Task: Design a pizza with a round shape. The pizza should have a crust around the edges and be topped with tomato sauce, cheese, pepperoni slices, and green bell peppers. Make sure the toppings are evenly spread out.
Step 238:
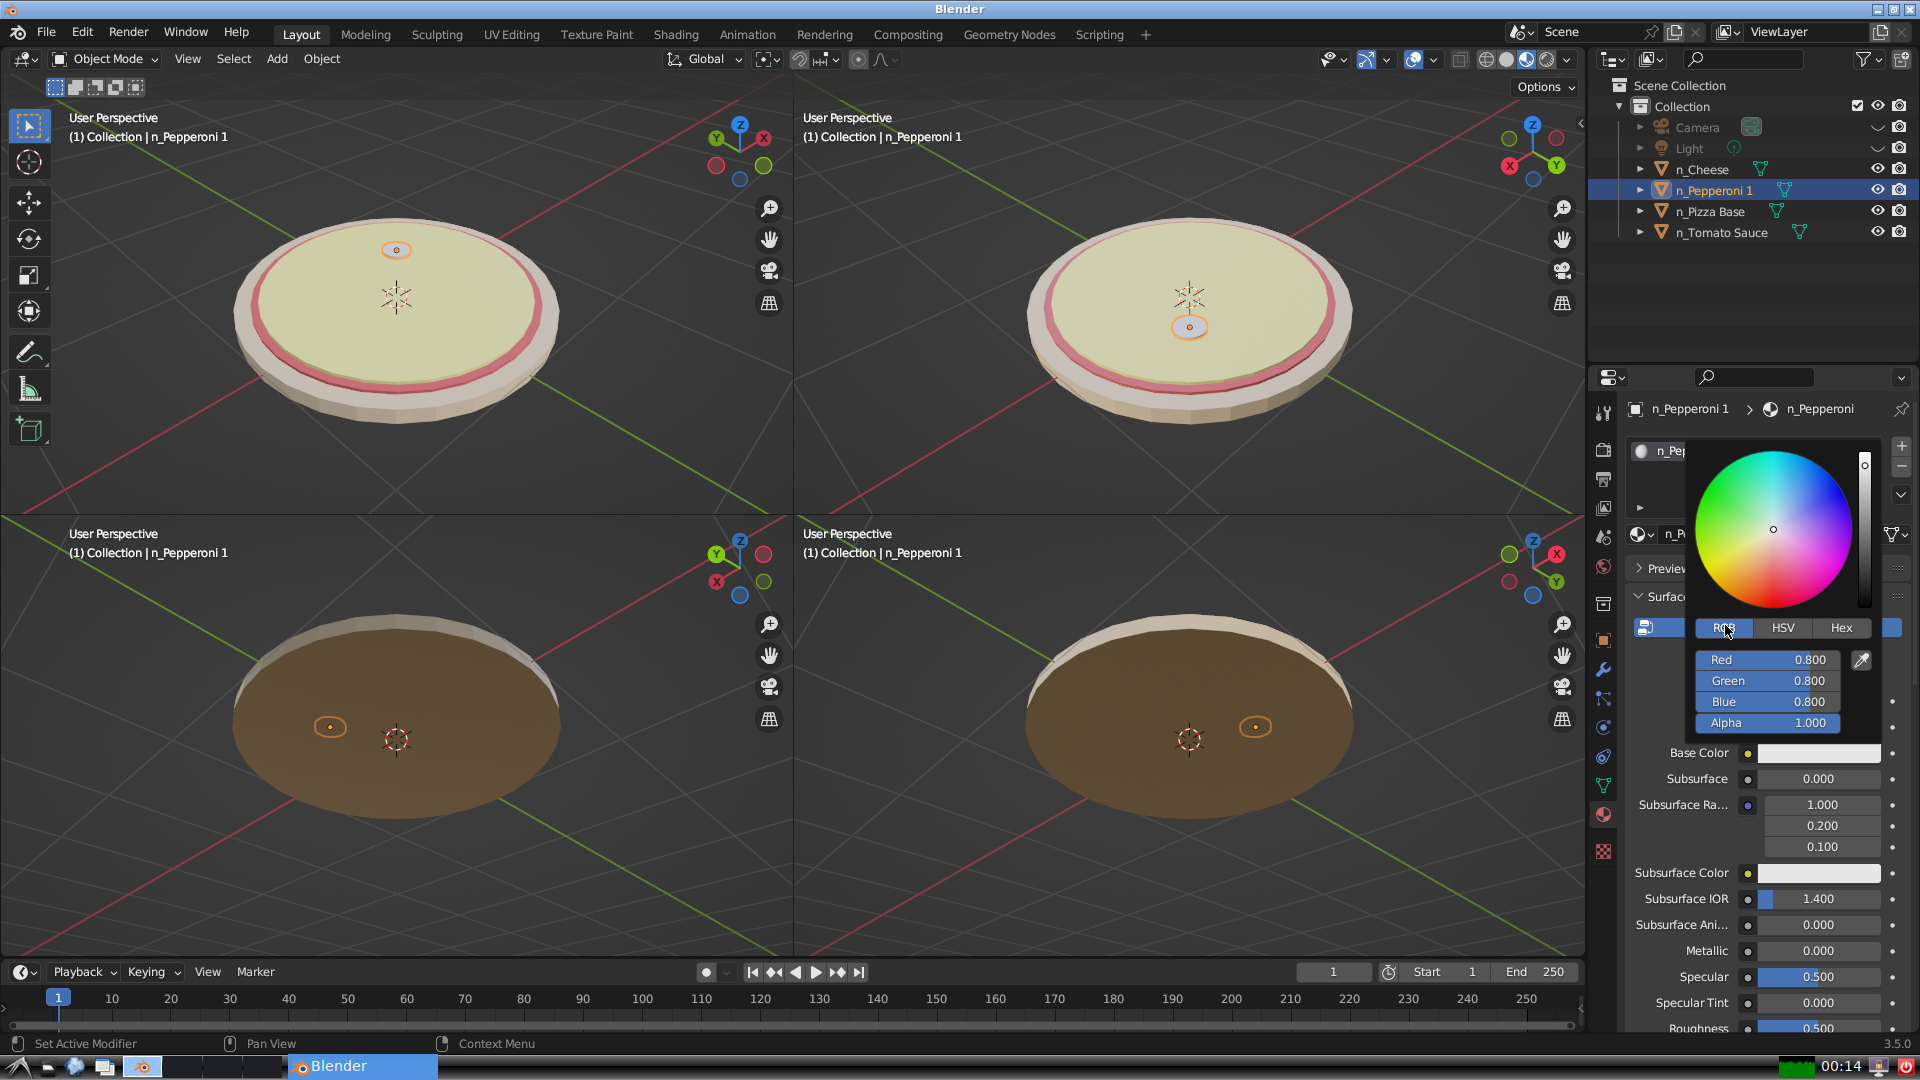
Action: {"mouse_move": [1770, 658]}